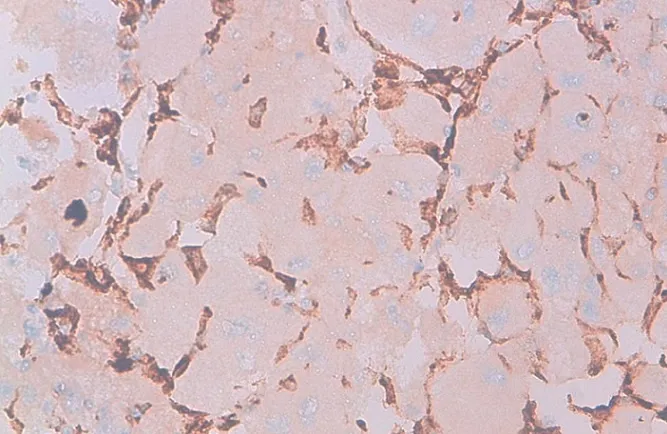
High-power magnification with cytoplasmic immunostaining of histiocytic marker (CD68) highlighting proliferating cells (CD68 stain, original magnification x40).
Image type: pathology (immunostaining)